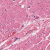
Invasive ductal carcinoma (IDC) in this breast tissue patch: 0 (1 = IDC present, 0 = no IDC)